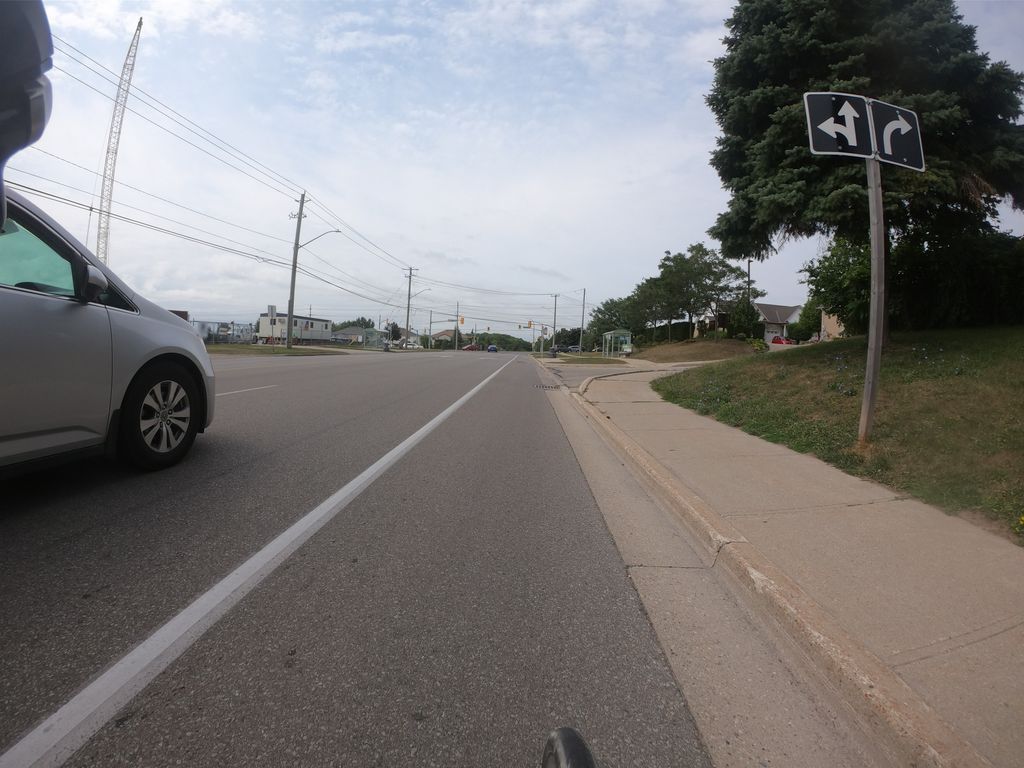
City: kitchener-waterloo